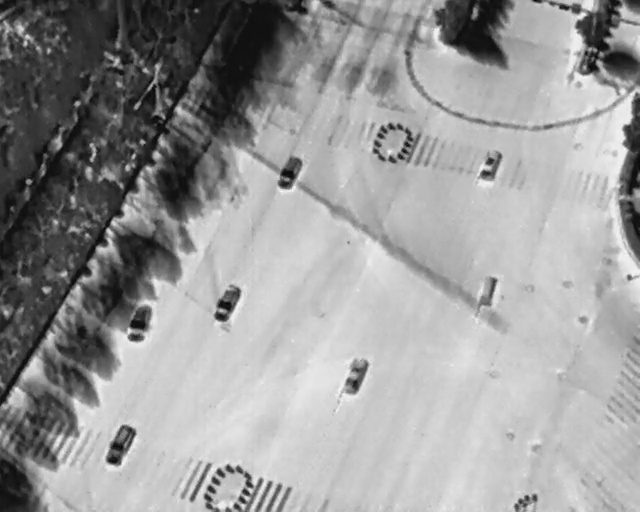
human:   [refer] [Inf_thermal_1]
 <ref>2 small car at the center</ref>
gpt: <box>[[42, 32, 47, 35, 20], [32, 57, 38, 60, 28]]</box>

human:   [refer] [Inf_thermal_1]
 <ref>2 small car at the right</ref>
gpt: <box>[[73, 30, 79, 33, 18], [73, 55, 78, 57, 19]]</box>

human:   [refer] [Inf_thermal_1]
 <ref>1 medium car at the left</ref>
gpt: <box>[[18, 61, 25, 64, 13]]</box>